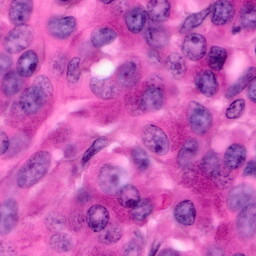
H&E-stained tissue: Pancreatic